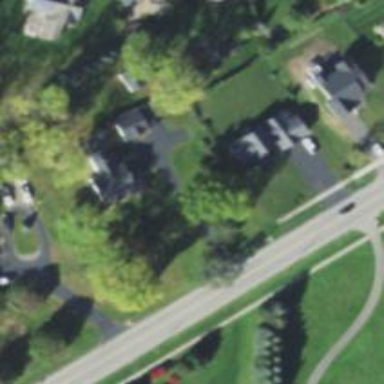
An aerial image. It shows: Driveway leading to service road.